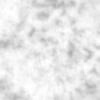
Label: no_change